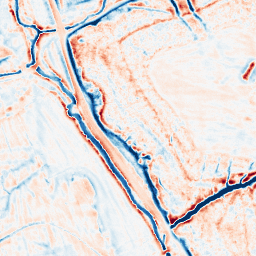
Category: edge_preserving
Decomposition family: bilateral
Decomposition parameters: d: 15
sigma_color: 50
sigma_space: 100
Upsampling method: sinc_blackman
Upsampling parameters: scale: 2
kernel_size: 8
Upsampling scale: 2